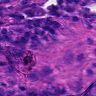
Metastatic tissue present: yes